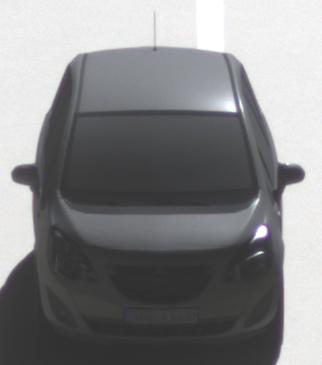
Make: Opel
Model: Meriva 1.4
Detailed model: Meriva (B)
Model produced from: 2010/05
Model produced until: 2013/11
Doors: 5
Color: gray
Road condition: dry road
Daytime: morning or afternoon
Contrast: high contrast